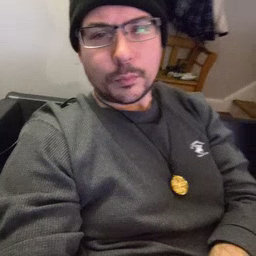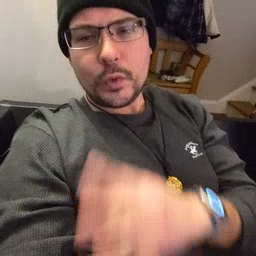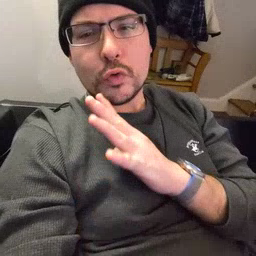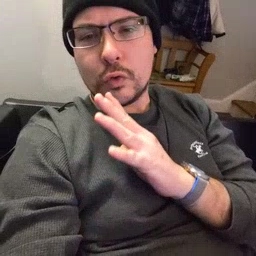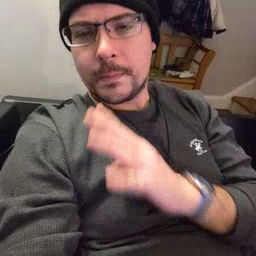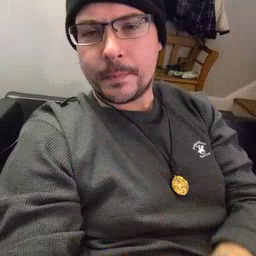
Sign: talk